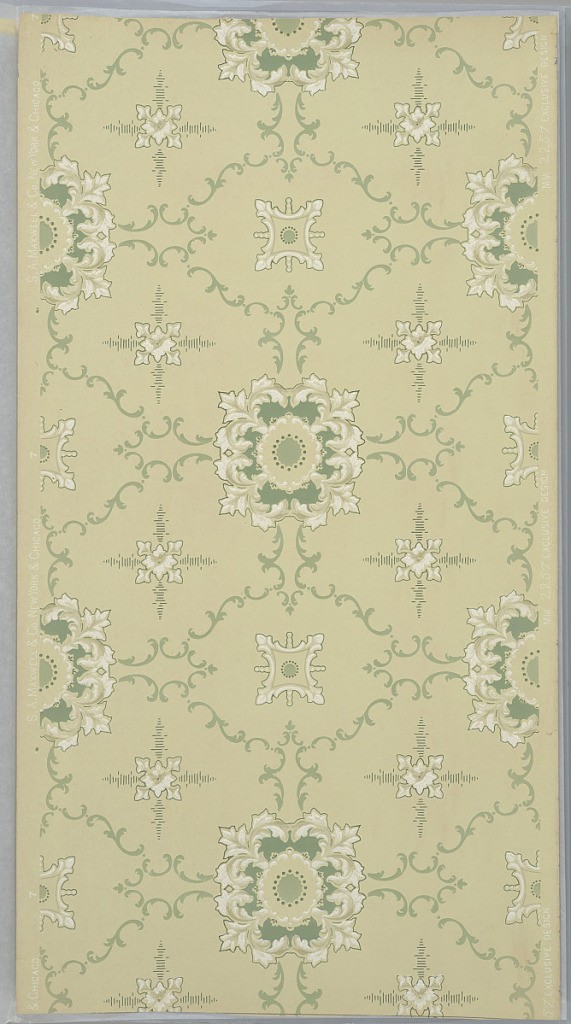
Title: Ceiling paper
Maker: Maxwell & Co., S.A., Chicago, Illinois, USA
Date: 1905–1915
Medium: Machine-printed paper
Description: Alternating large and small acanthus medallions, enframed and/or separated by acanthus scrolls. Printed in green and white mica on light green ground.